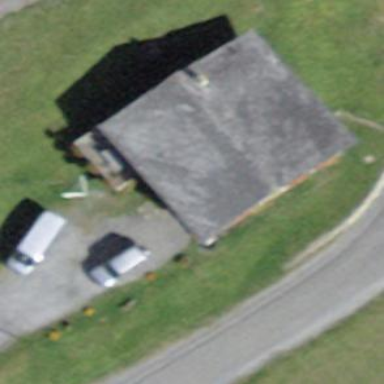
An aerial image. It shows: Detached building with gabled roof.